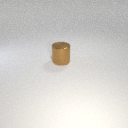
large brown metal cylinder